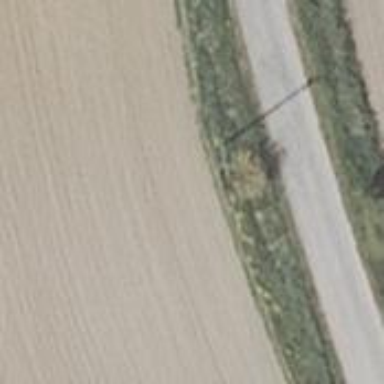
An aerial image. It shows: Power pole.